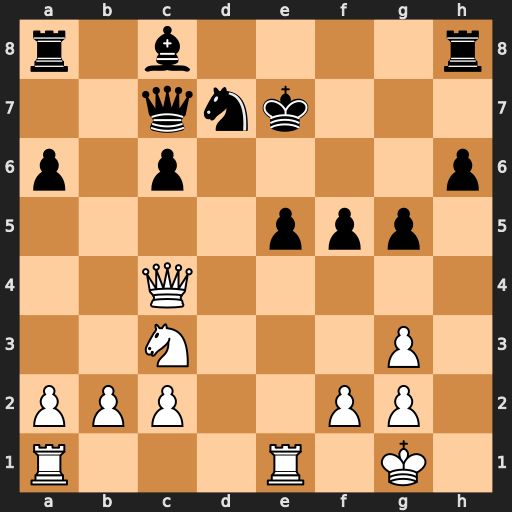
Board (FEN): r1b4r/2qnk3/p1p4p/4ppp1/2Q5/2N3P1/PPP2PP1/R3R1K1
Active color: w
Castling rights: -
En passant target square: -
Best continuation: Nd5+ cxd5 Qxc7